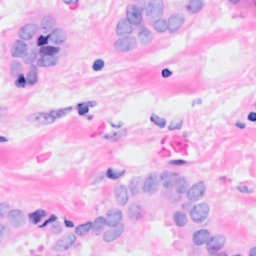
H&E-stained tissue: Breast